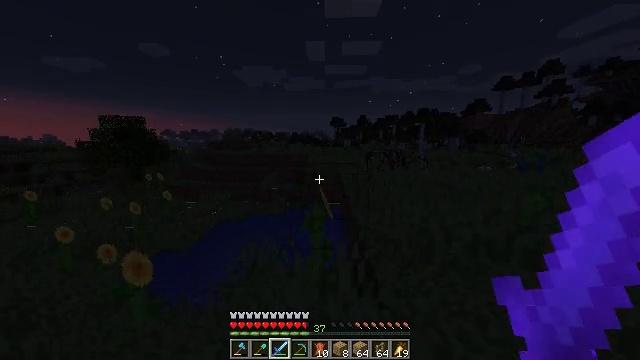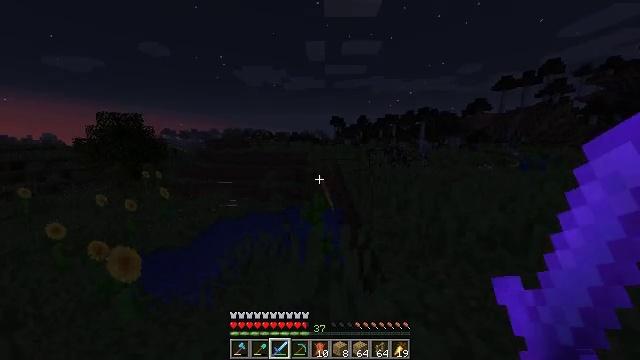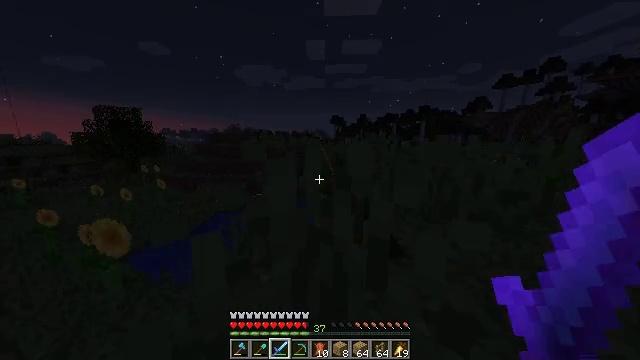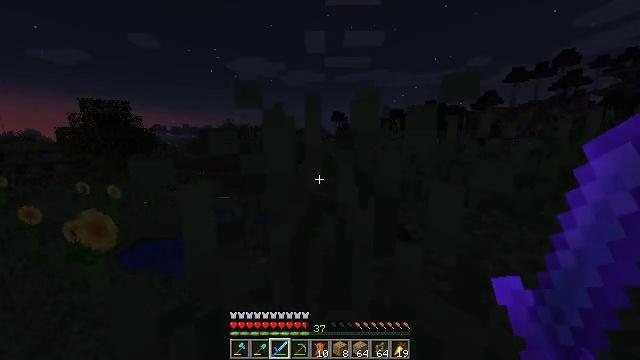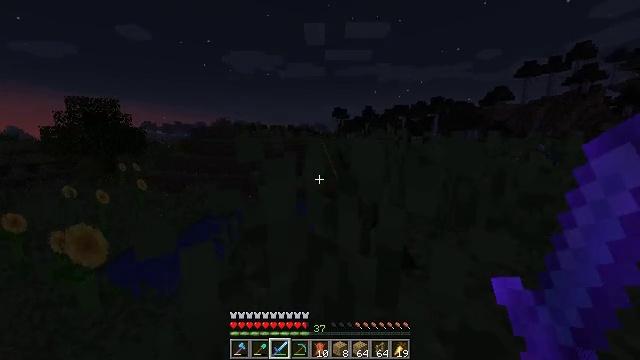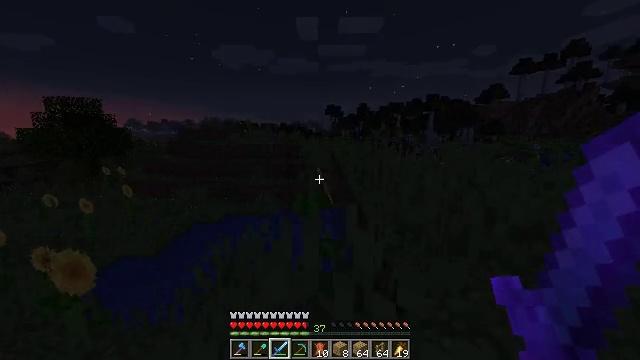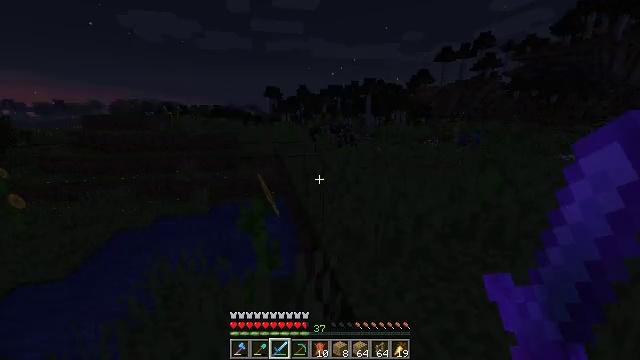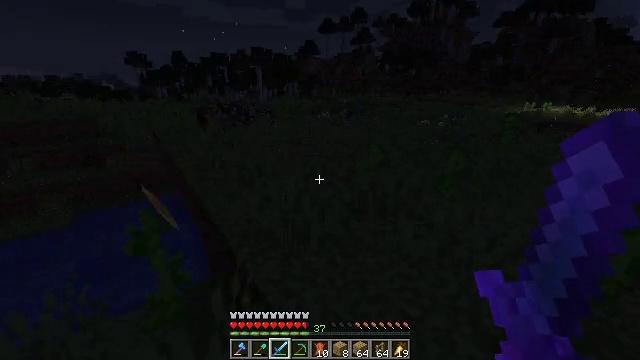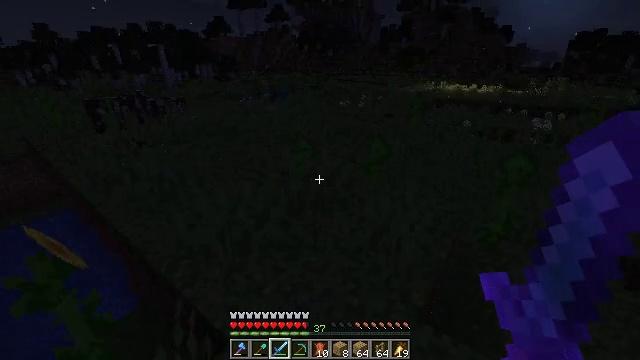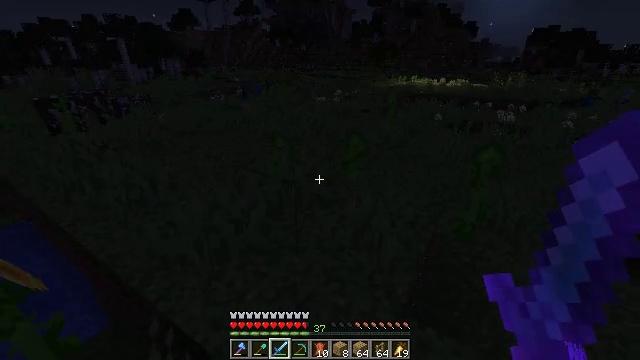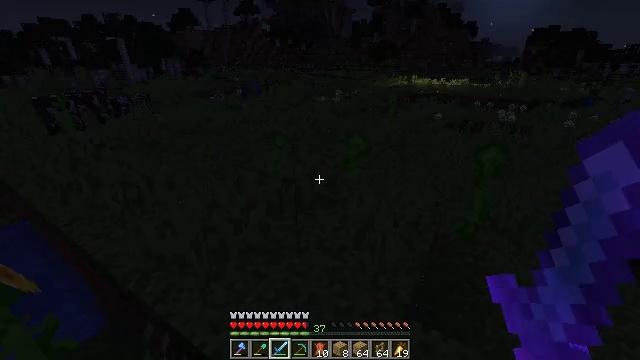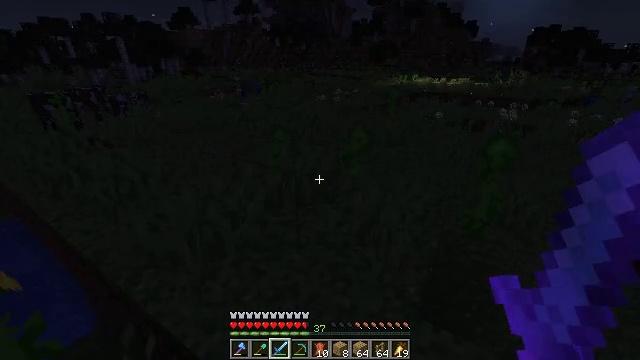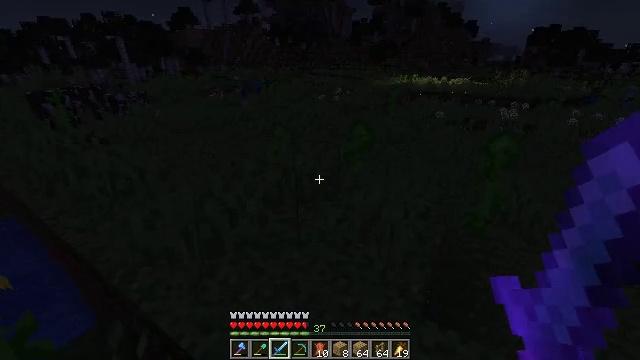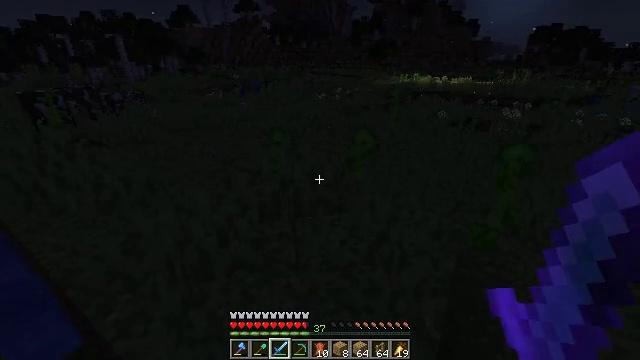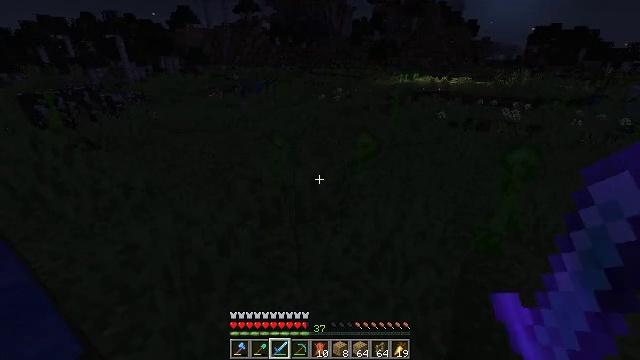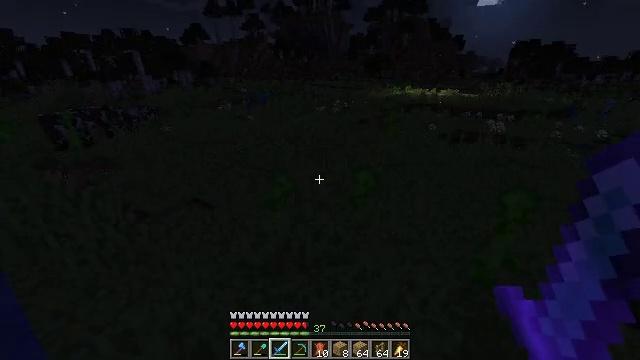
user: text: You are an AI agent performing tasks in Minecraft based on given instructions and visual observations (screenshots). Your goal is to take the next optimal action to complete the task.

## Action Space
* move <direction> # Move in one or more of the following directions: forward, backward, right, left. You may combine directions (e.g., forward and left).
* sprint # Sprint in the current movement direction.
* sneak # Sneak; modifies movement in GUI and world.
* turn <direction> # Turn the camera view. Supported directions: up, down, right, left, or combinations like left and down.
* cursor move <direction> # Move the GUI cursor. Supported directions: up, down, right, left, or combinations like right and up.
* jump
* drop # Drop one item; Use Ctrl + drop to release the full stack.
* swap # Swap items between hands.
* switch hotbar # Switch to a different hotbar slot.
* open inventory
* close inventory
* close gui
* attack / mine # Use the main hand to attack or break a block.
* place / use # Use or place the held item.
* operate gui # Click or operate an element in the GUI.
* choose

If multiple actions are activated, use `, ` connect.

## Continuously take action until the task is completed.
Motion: motion action
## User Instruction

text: Gather birch leaves using hands or shears.
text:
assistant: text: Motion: move forward, sprint, jump
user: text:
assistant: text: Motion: move forward, sprint, jump
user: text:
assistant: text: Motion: move forward, sprint, jump
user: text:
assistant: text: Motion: move forward, jump
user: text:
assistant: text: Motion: move forward, turn right, jump
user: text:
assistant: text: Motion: move forward, turn right and down, jump
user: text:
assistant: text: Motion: move forward, turn right and down, jump
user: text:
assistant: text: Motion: move forward, turn right and down, jump
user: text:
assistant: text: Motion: move forward, turn right, jump
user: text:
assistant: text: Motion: move forward, jump
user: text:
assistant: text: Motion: move forward, jump
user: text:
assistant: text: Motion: move forward, jump
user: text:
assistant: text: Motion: move forward, sprint, jump
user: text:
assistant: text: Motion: move forward, sprint, jump
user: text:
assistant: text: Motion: move forward, sprint, jump
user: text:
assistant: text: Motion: move forward, turn left, jump
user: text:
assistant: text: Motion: move forward, turn left and up, jump
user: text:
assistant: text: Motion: move forward, turn left and up, jump
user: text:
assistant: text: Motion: move forward, turn left and up, jump
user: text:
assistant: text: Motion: move forward, turn left and up, jump
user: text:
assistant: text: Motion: move forward, turn left, jump
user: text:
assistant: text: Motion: move forward, turn left, jump
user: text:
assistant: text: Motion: move forward, turn left, jump
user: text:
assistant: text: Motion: move forward, turn left, jump
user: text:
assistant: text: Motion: move forward, sprint, turn left and down, jump
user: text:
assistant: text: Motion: move forward, sprint, turn left and down, jump
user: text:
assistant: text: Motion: move forward, sprint, jump
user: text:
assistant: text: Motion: move forward, sprint, turn right and down, jump
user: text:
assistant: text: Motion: move forward, turn right and down, jump
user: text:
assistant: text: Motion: move forward, turn right and down, jump